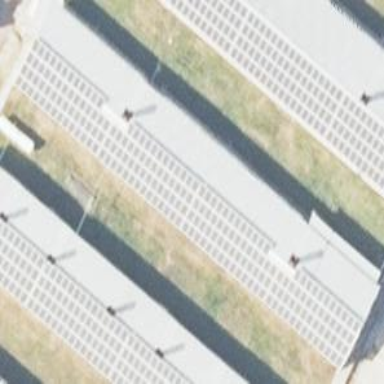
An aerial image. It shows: Stable building with small solar photovoltaic panel generator providing electricity.